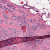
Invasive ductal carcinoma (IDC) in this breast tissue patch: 1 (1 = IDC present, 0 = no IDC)